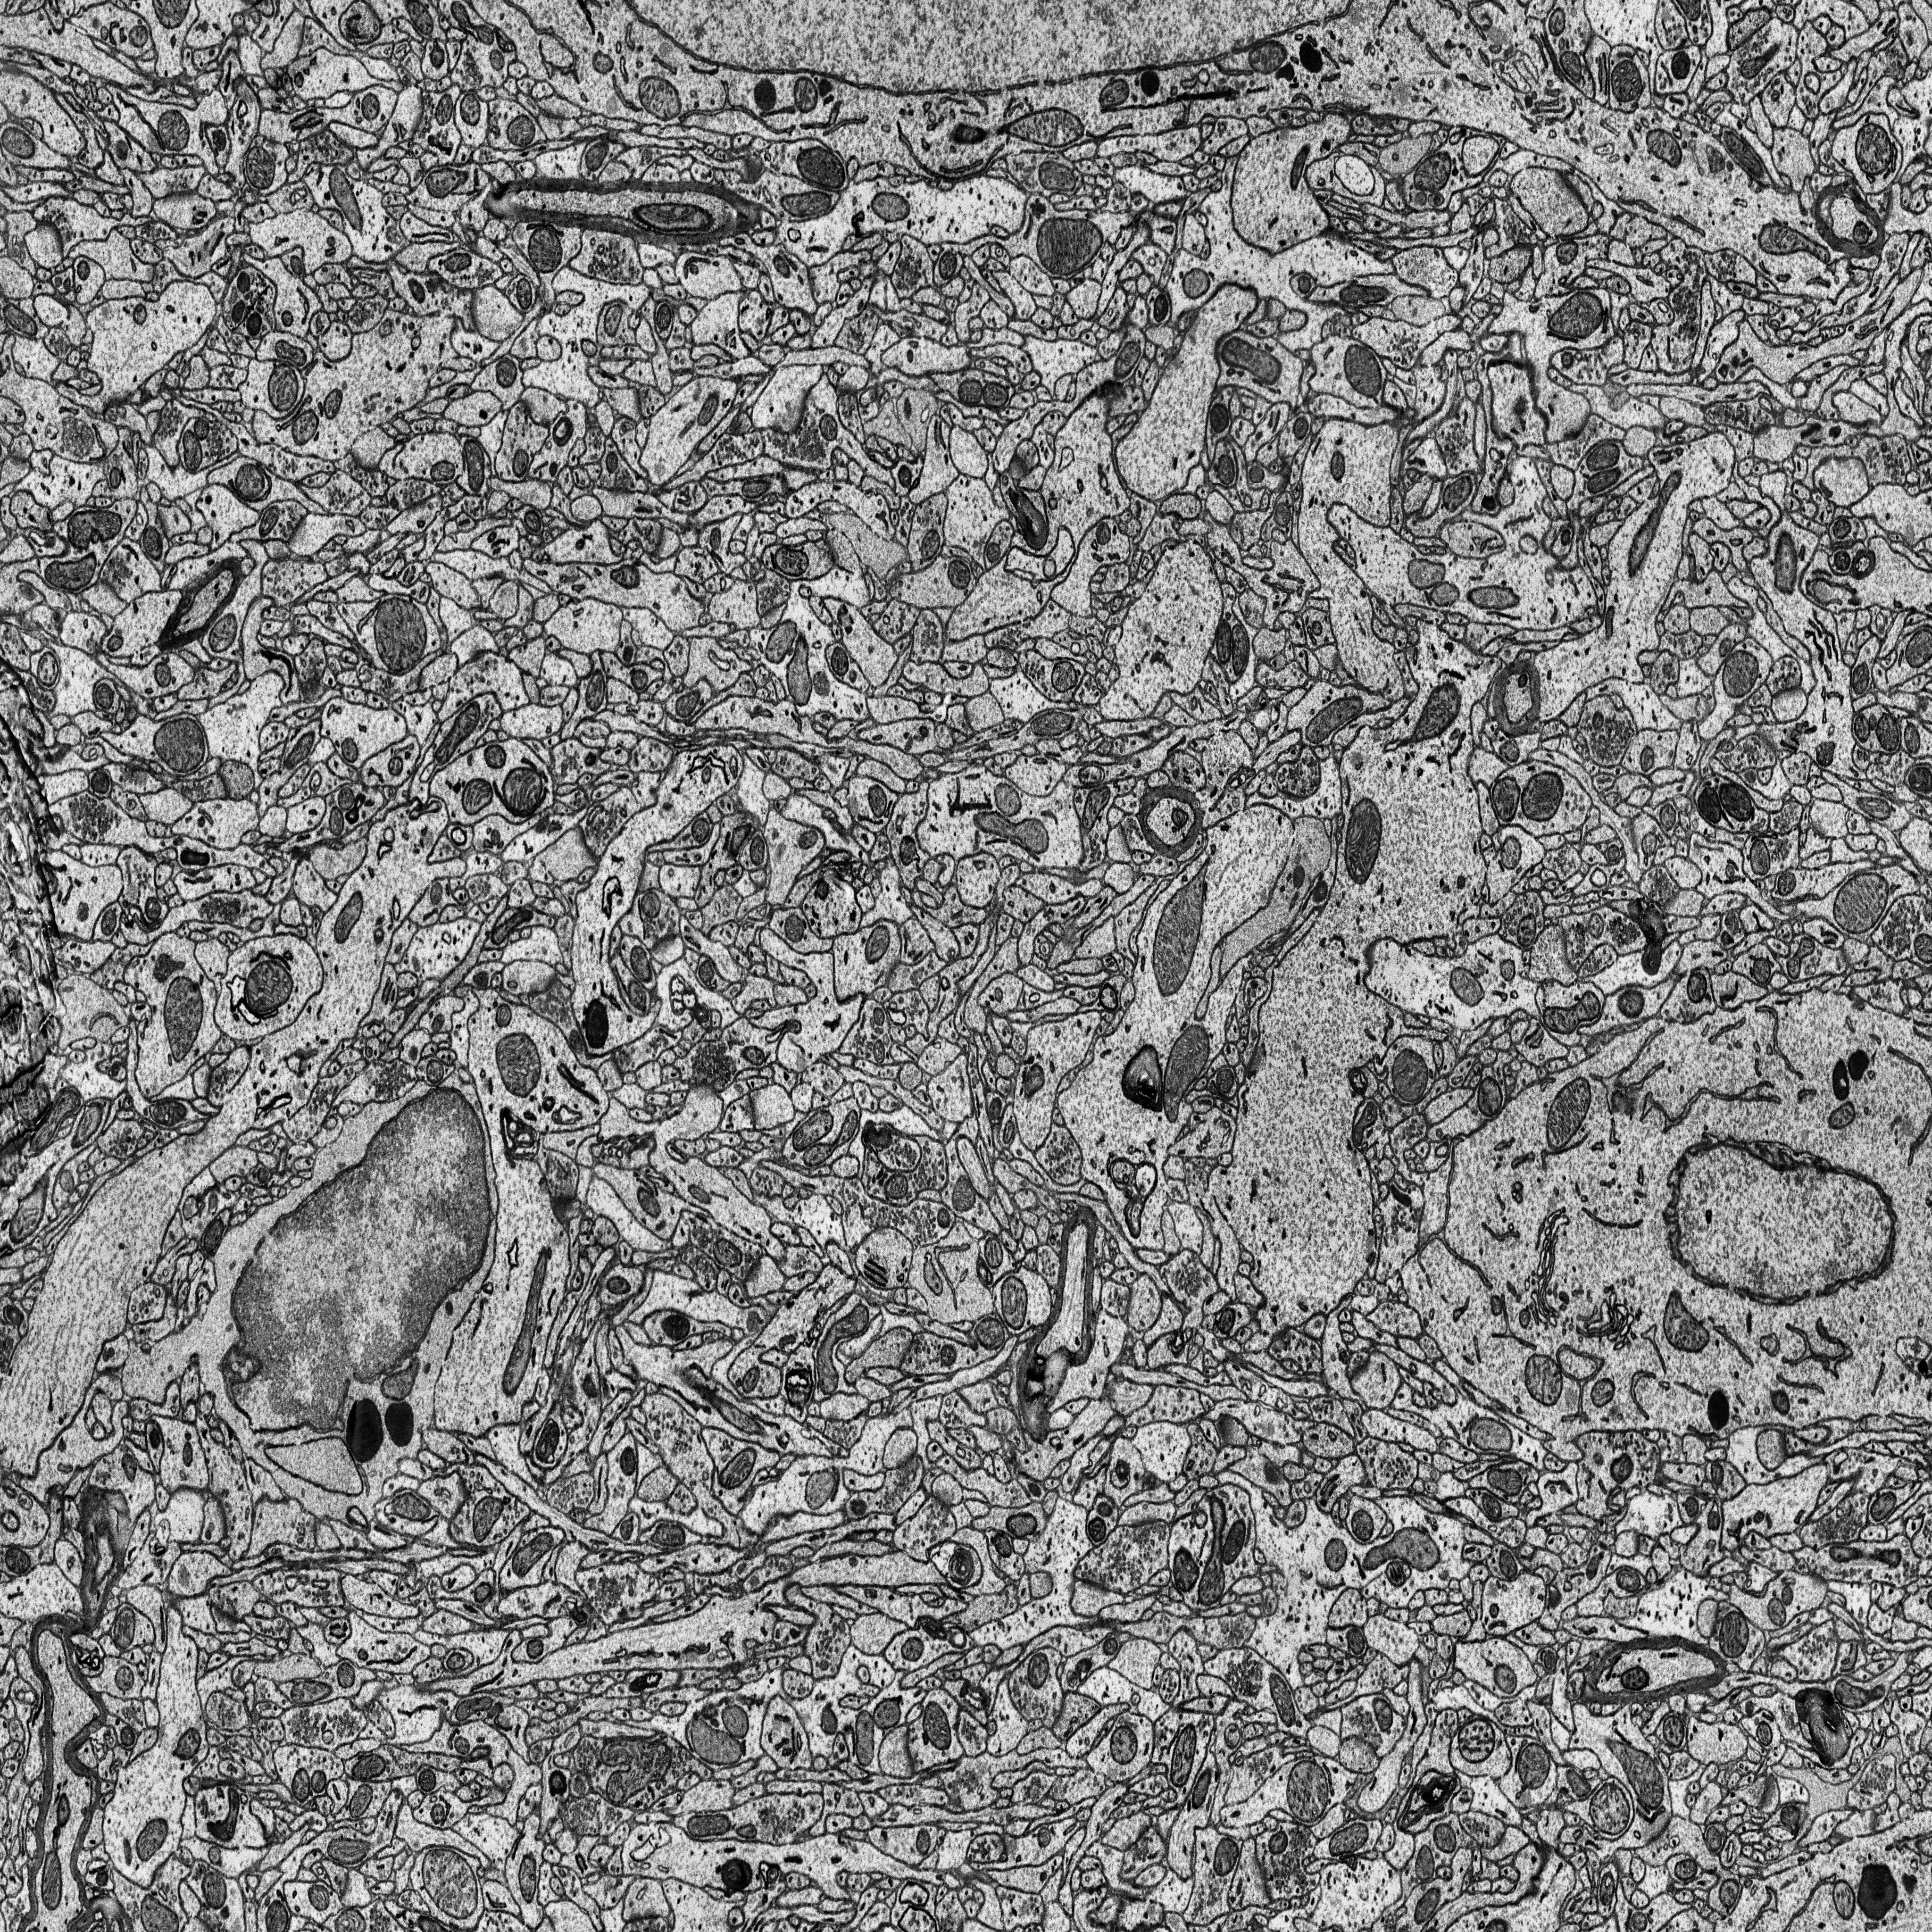
Electron microscopy slice of rat cortex tissue
Slice depth (z): 121
Mitochondria instances in slice: 403